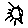
Label: sun